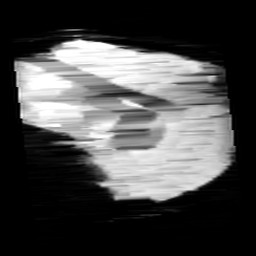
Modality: minIP
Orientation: sagittal
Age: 10
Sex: male
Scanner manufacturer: siemens
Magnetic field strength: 3 T
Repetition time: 0.027 s
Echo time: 0.02 s